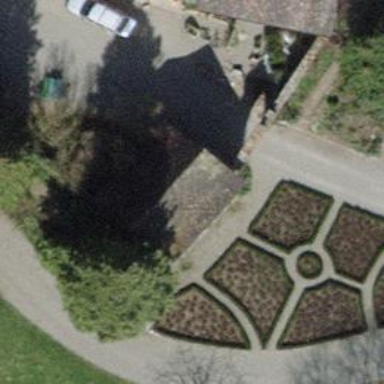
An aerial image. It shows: Shed.